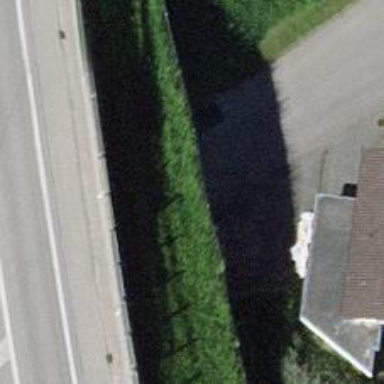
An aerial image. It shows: Paved road classified as unclassified passing through tunnel.